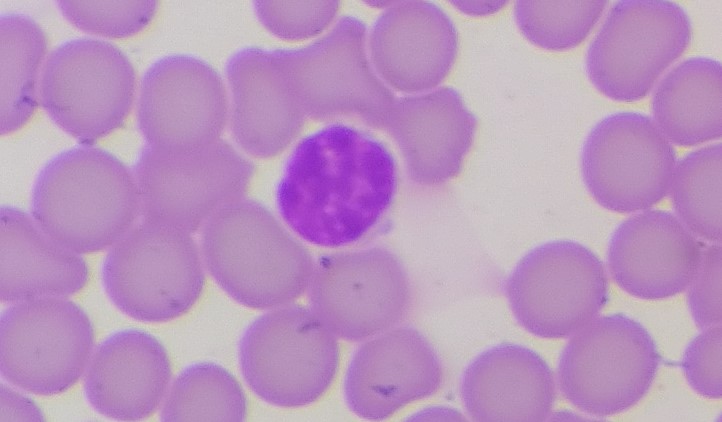
White blood cell type: Lymphocyte